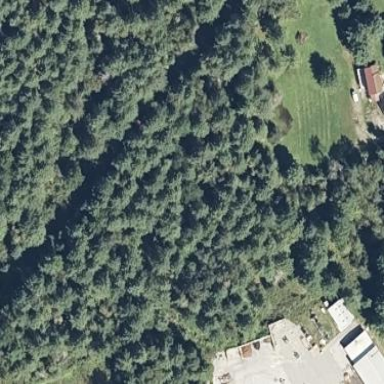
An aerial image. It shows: Mixed woodland forest with trees.